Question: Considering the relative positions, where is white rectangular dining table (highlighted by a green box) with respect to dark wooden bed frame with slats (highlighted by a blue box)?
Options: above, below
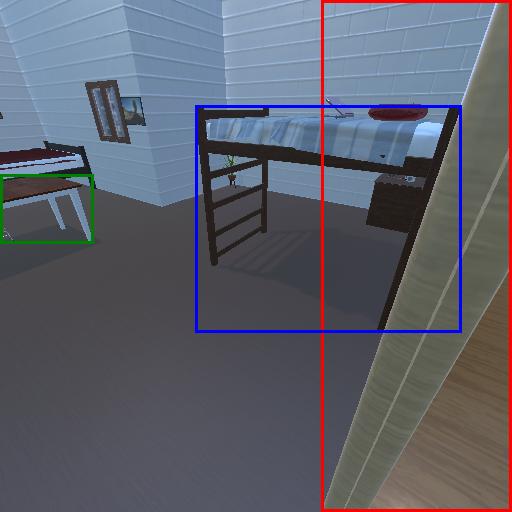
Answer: above